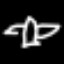
Label: airplane